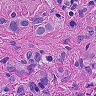
Metastatic tissue present: yes